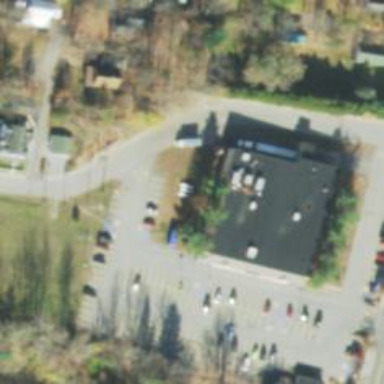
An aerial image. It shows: Supermarket located in building.